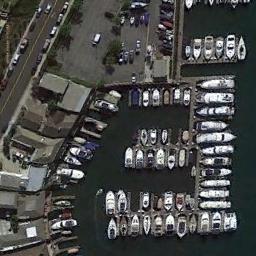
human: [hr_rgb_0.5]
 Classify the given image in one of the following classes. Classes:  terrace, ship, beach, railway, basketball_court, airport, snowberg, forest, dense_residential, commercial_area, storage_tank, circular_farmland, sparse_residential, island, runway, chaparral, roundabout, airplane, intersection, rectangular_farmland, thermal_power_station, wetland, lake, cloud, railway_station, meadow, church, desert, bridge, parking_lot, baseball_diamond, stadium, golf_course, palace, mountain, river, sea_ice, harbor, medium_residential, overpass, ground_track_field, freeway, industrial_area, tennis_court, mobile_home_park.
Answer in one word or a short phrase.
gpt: harbor